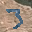
Label: 3